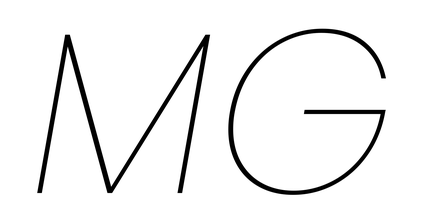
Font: Poppins-ThinItalic